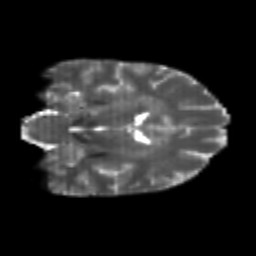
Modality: T2w
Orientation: coronal
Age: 21
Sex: female
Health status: healthy
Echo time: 0.074 s